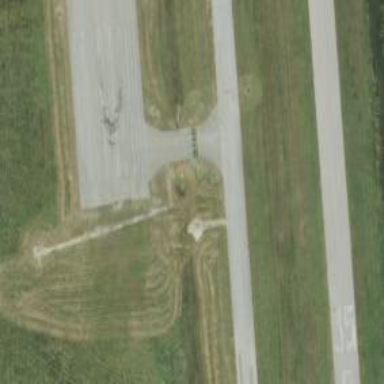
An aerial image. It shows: View of taxiway at the airport.